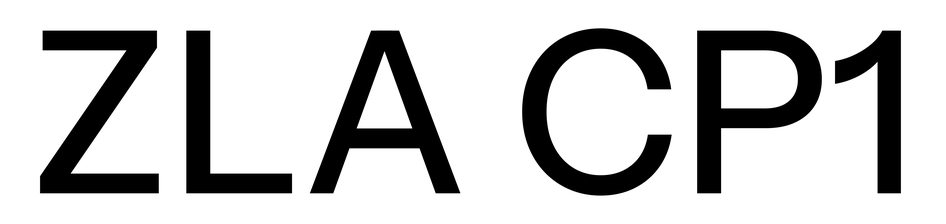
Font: InstrumentSans_Medium